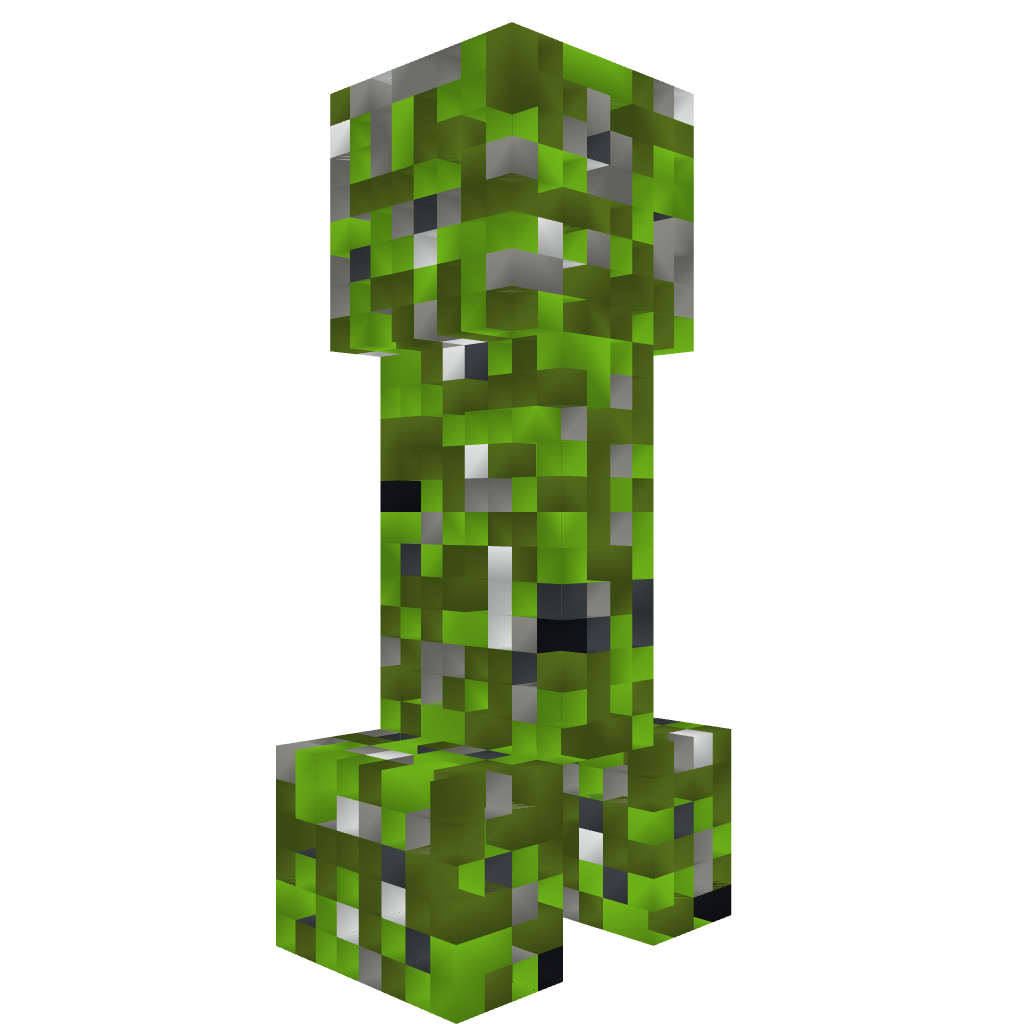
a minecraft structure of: Creeper Statue